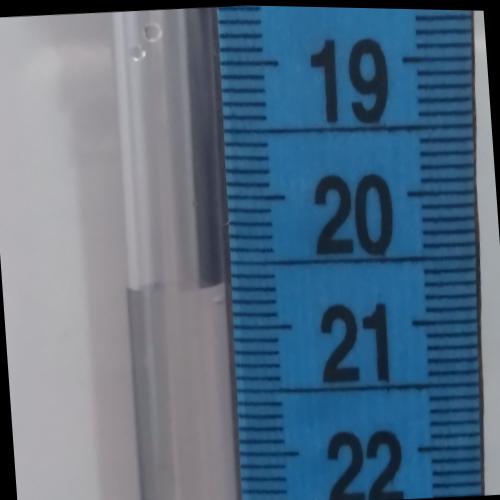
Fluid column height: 20.7 cm